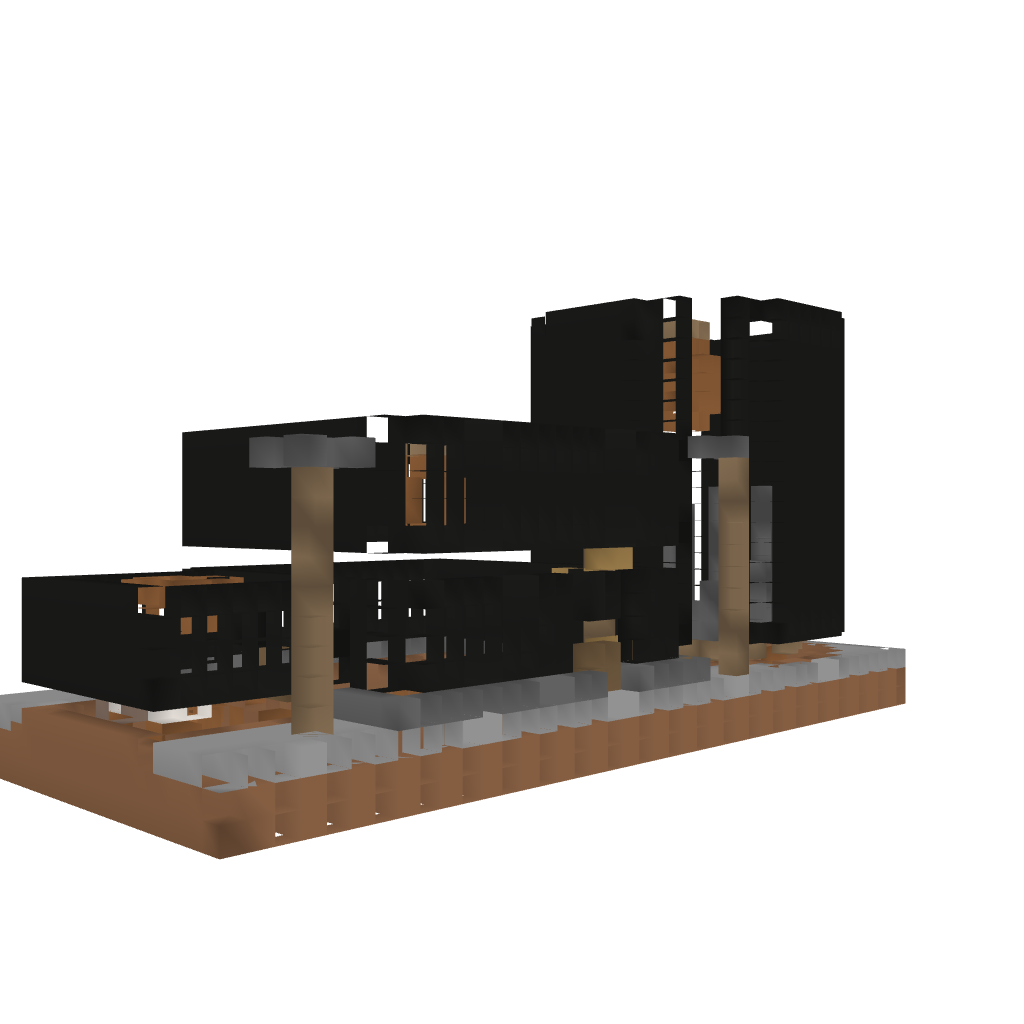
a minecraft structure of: The Maymont Home